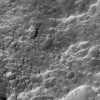
Atmospheric dust classification: not_dusty